Field crop: maize
Growth stage: 1
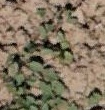
Species: convolvulus